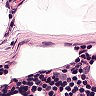
Metastatic tissue present: no